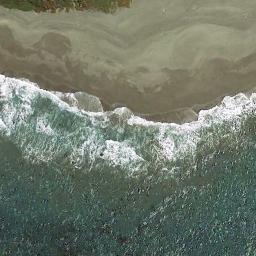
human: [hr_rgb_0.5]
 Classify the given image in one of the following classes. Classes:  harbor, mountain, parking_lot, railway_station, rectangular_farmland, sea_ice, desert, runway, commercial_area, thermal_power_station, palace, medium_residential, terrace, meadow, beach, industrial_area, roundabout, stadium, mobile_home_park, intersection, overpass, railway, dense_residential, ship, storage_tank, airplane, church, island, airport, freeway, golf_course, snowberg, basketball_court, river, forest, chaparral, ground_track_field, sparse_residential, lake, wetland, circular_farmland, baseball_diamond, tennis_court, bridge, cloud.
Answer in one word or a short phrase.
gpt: beach